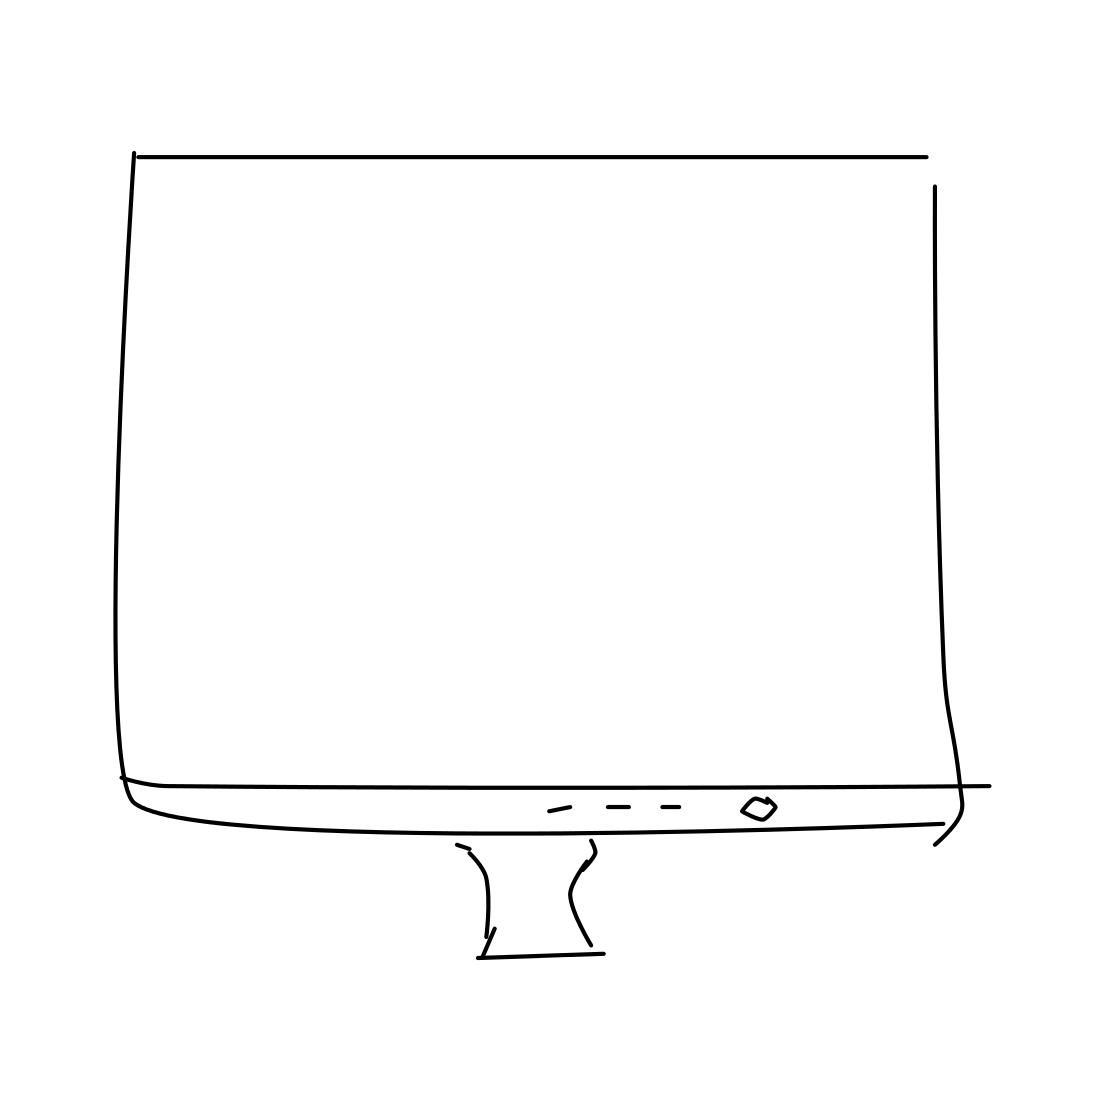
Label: computer monitor